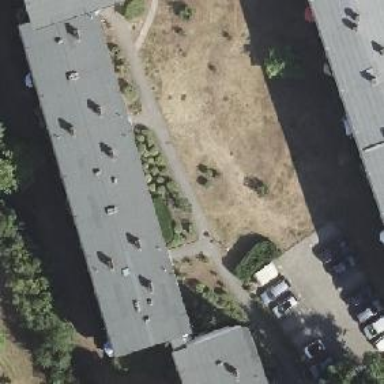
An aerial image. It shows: View of apartment building.